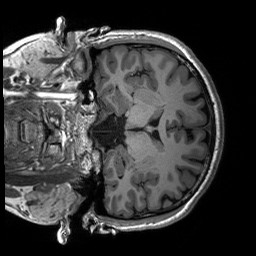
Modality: T1w
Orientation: coronal
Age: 29
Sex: male
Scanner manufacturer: siemens
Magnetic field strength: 3 T
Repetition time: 2.53 s
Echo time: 0.00227 s